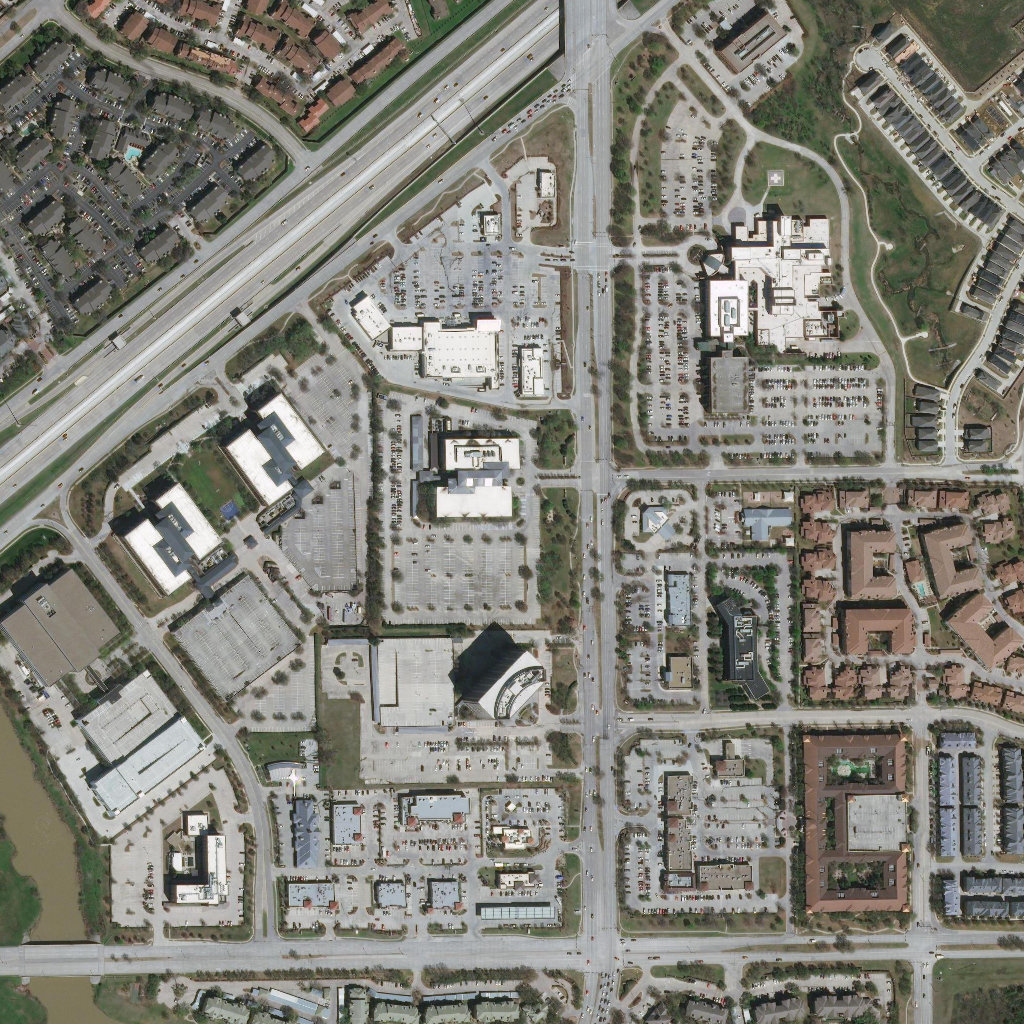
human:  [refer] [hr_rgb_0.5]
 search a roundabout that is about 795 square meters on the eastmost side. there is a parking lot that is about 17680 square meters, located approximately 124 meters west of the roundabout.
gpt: <box>[[66, 22, 70, 27, 0]]</box>

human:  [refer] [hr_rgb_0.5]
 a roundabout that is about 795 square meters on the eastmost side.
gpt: <box>[[66, 22, 70, 27, 0]]</box>

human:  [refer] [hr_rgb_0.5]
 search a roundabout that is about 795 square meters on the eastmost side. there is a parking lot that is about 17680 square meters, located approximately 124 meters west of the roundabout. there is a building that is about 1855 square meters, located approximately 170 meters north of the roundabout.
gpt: <box>[[66, 22, 70, 27, 0]]</box>

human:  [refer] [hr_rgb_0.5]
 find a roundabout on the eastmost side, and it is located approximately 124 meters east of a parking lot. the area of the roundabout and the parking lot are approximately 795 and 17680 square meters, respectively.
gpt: <box>[[66, 22, 70, 27, 0]]</box>